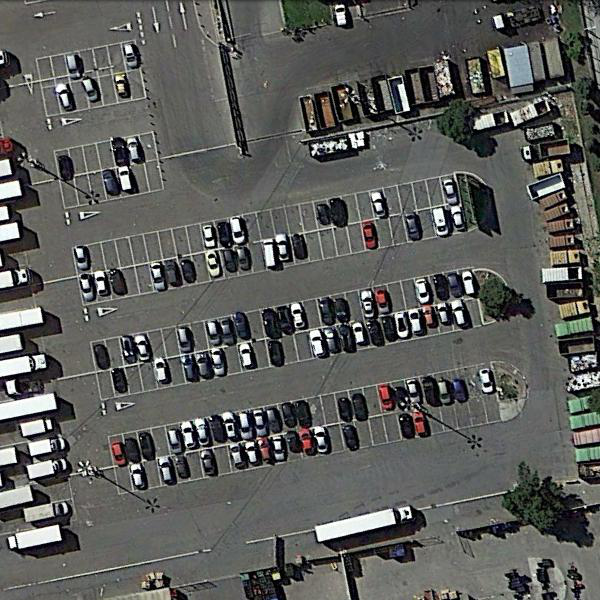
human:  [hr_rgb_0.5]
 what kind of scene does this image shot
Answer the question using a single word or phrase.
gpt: parking lot